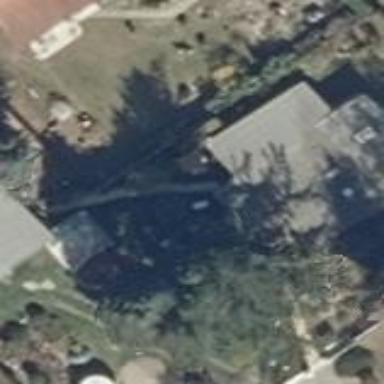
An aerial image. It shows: Simple house.